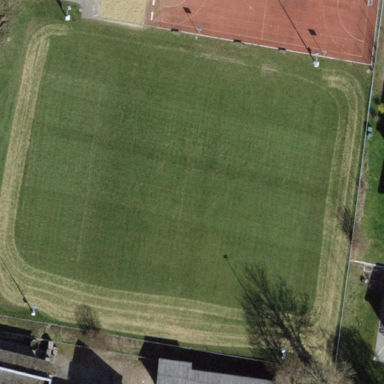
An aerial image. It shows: Soccer pitch for outdoor sports and leisure activities.